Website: home-depot
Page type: payment
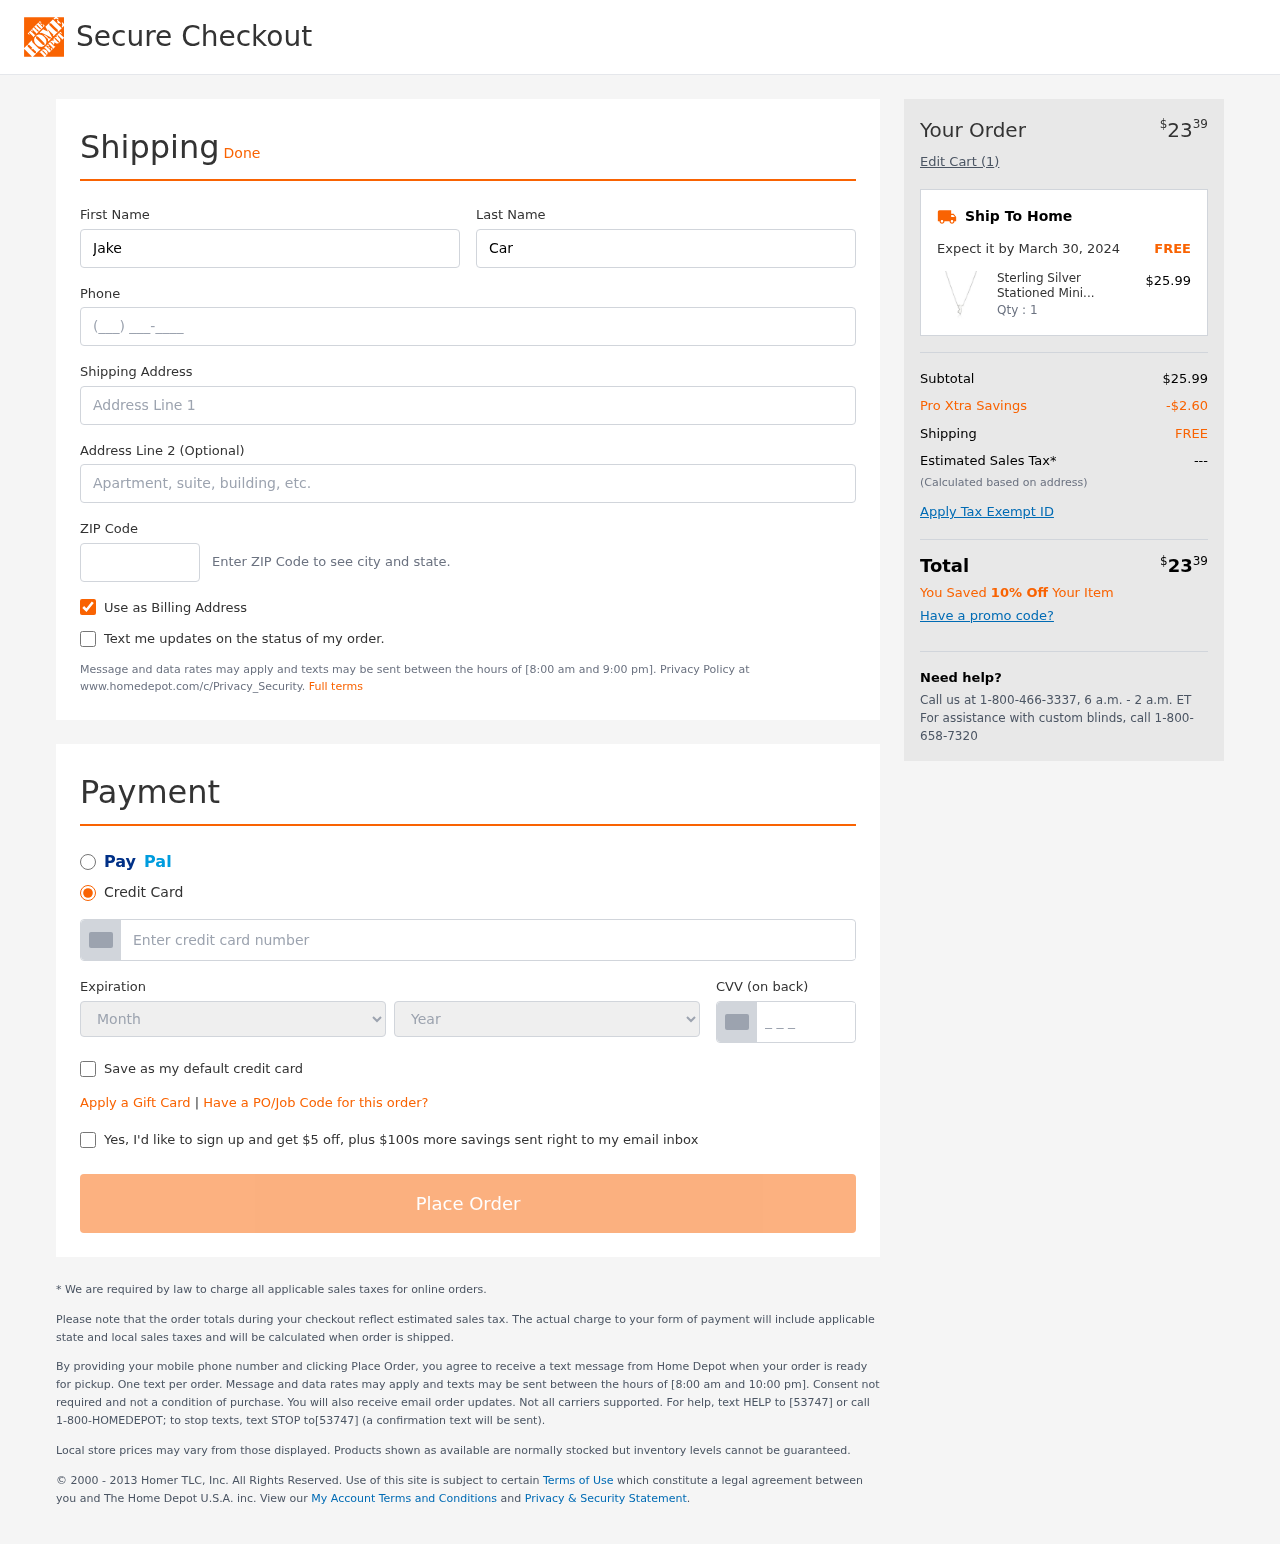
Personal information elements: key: PII_CARD_CVV
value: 250
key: PII_CARD_EXPIRY_MONTH
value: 01
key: PII_CARD_EXPIRY_YEAR
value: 30
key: PII_CARD_NUMBER
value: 6011 2186 2867 6423
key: PII_FIRSTNAME
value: Jake
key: PII_LASTNAME
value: Carter
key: PII_PHONE
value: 2305433307
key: PII_POSTCODE
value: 32491
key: PII_STREET
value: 4536 Kevin Parkway
Product elements: key: PRODUCT1_NAME
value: Sterling Silver Stationed Mini State New Jersey Pendant Necklace, 17"+2.5" Extender
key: PRODUCT1_PRICE
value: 25.99
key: PRODUCT1_QUANTITY
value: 1
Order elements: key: ORDER_TOTAL
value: $2339
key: ORDER_NUM_ITEMS
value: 1
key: ORDER_DELIVERY_DATE
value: March 30, 2024
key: ORDER_SUBTOTAL
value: $25.99
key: ORDER_DISCOUNT
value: -$2.60
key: ORDER_SHIPPING_COST
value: FREE